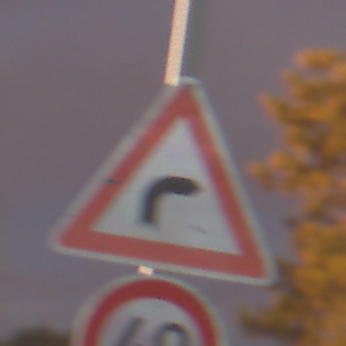
Verkehrszeichen: KurveRechts
Zusatzzeichen unten: Geschwindigkeit40
Umgebung: Outdoor, Suburban
Tageszeit: Night
Wetter: PartlyCloudy
Licht: Artificial
Jahreszeit: NotSpecified
Kontrast: HighContrast